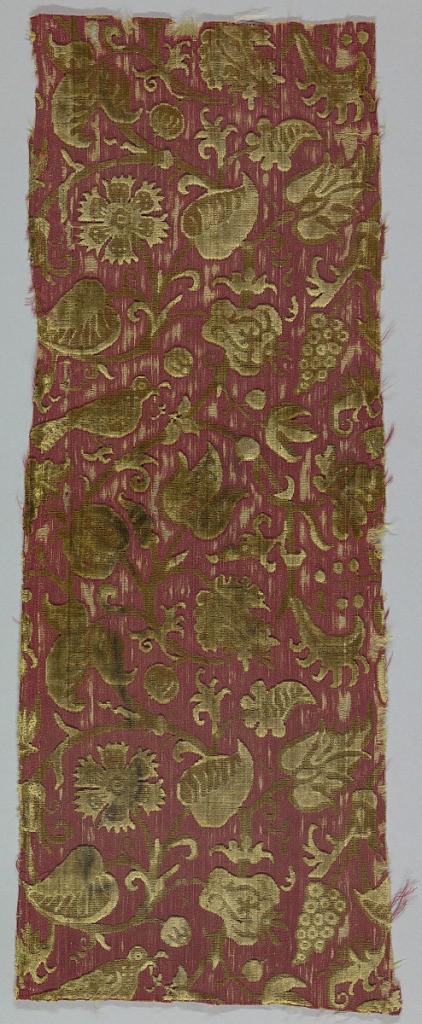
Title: Fragment
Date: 16th–early 17th century
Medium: silk Technique: cut and uncut supplementary warp pile (velvet)
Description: Greenish-gold silk velvet, cut and uncut, on a red foundation in a floral vine pattern with birds and fruit.